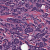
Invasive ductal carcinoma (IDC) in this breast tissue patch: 1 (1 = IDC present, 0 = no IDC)